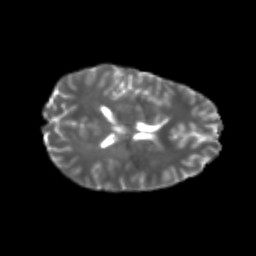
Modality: T2w
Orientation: axial
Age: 22
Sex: male
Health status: healthy
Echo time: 0.074 s